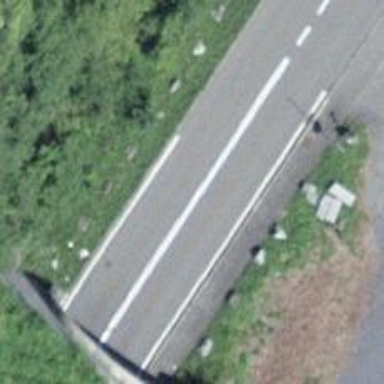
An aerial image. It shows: Tertiary road.